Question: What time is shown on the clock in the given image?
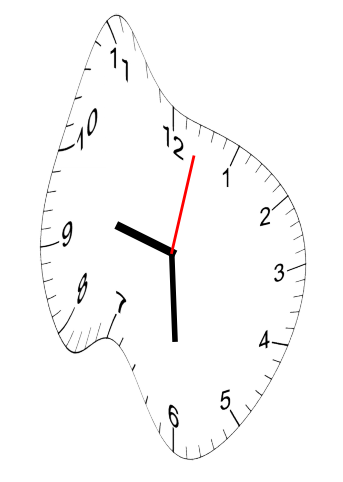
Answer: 09:30:02